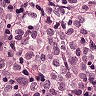
Metastatic tissue present: yes